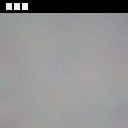
Screen state: on